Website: lowes
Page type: order-tracking
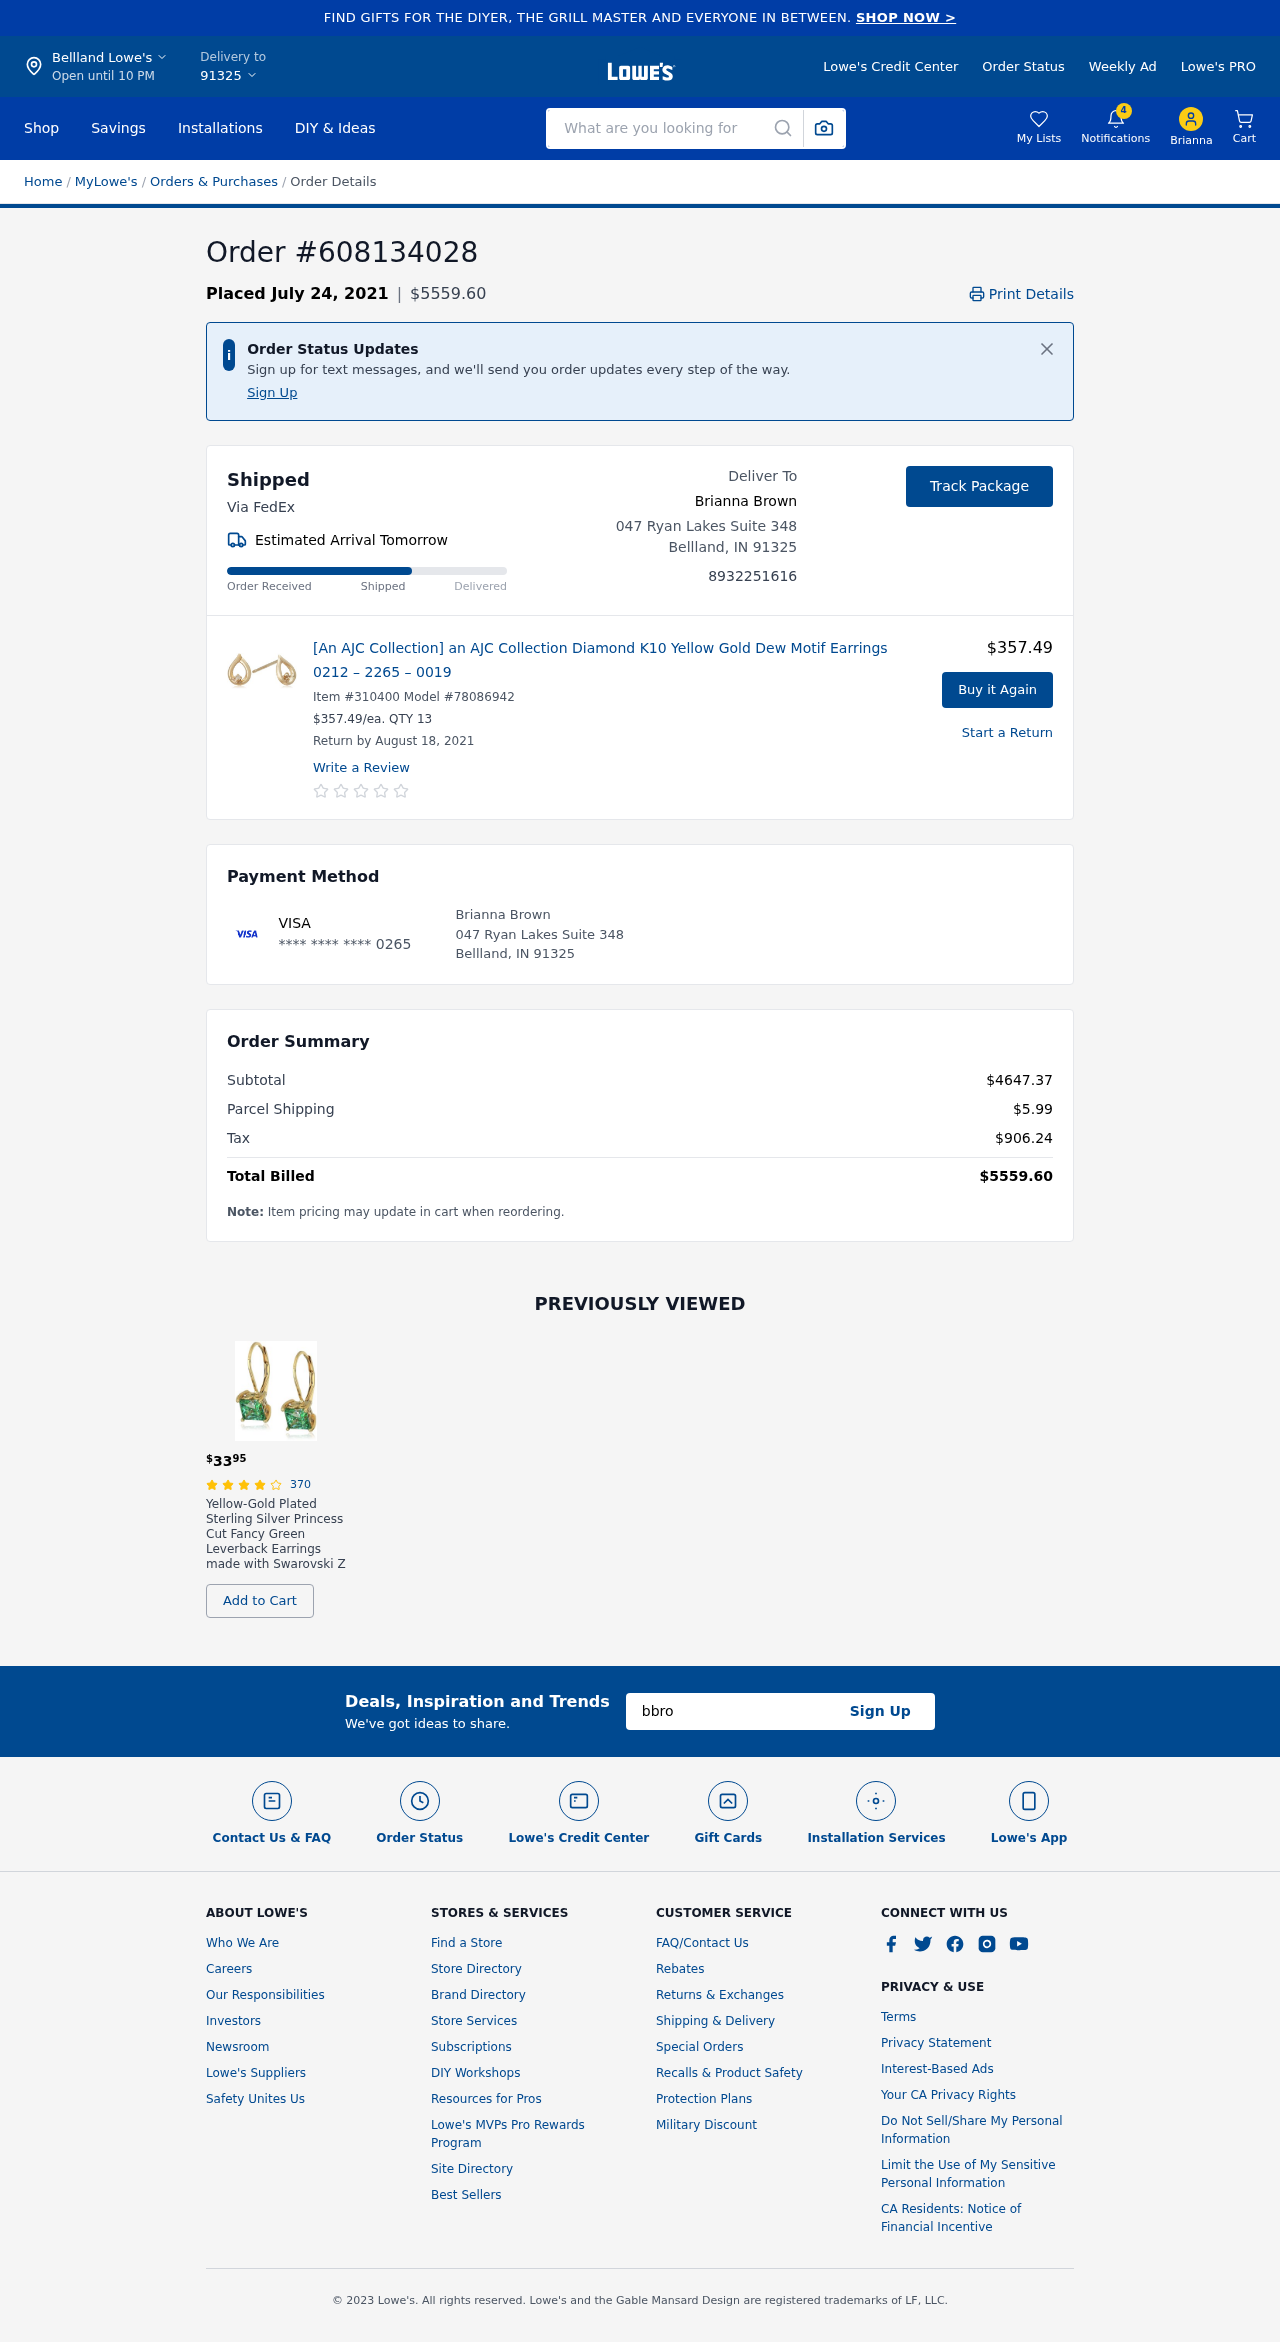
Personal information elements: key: PII_CARD_LAST4
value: **** **** **** 0265
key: PII_CARD_TYPE
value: VISA
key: PII_CITY
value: Bellland Lowe's
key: PII_CITY
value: Bellland
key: PII_CITY_STATE_ZIP
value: Bellland, IN 91325
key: PII_EMAIL
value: bbrown@yahoo.com
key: PII_FIRSTNAME
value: Brianna
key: PII_FULLNAME
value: Brianna Brown
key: PII_PHONE
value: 8932251616
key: PII_POSTCODE
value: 91325
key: PII_STREET
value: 047 Ryan Lakes Suite 348
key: PII_FULLNAME2
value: Brianna Brown
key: PII_STATE_ABBR
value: IN
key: PII_POSTCODE_FULL
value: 91325
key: PII_CITY_STATE
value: Bellland, IN
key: PII_POSTCODE_NUMERIC
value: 91325
Product elements: key: PRODUCT1_NAME
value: [An AJC Collection] an AJC Collection Diamond K10 Yellow Gold Dew Motif Earrings 0212 – 2265 – 0019 
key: PRODUCT1_PRICE
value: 357.49
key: PRODUCT1_QUANTITY
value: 13
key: PRODUCT2_NAME
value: Yellow-Gold Plated Sterling Silver Princess Cut Fancy Green Leverback Earrings made with Swarovski Z
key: PRODUCT2_NUM_RATINGS
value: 370
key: PRODUCT2_PRICE
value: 33.95
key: PRODUCT2_RATING
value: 3.7
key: PRODUCT1_ITEM
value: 310400
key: PRODUCT1_MODEL
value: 78086942
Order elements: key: ORDER_ID
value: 608134028
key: ORDER_DATE
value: Placed July 24, 2021
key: ORDER_TOTAL
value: $5559.60
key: ORDER_DELIVERY_DATE
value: Estimated Arrival Tomorrow
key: ORDER_RETURN_BY_DATE
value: Return by August 18, 2021
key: ORDER_SUBTOTAL
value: $4647.37
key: ORDER_SHIPPING_COST
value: $5.99
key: ORDER_TAX
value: $906.24
Search elements: key: HEADER_SEARCH
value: What are you looking for
Other elements: key: NOTIFICATION_COUNT
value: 4